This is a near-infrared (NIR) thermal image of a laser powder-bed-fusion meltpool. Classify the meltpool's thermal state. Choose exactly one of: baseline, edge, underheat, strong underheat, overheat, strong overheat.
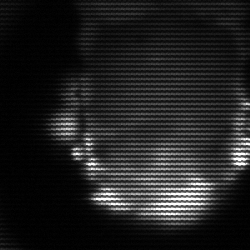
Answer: baseline